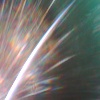
Label: sunburn